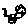
Label: cat